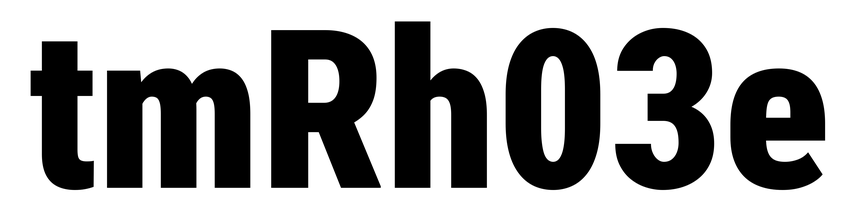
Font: Roboto_Condensed_Black